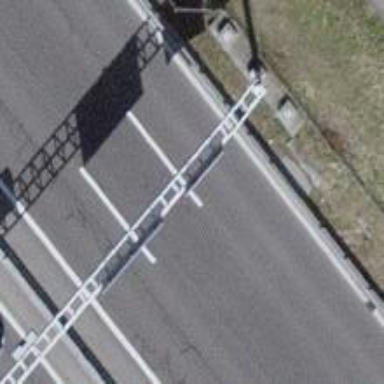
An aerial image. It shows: Traffic sign is visible in the image.